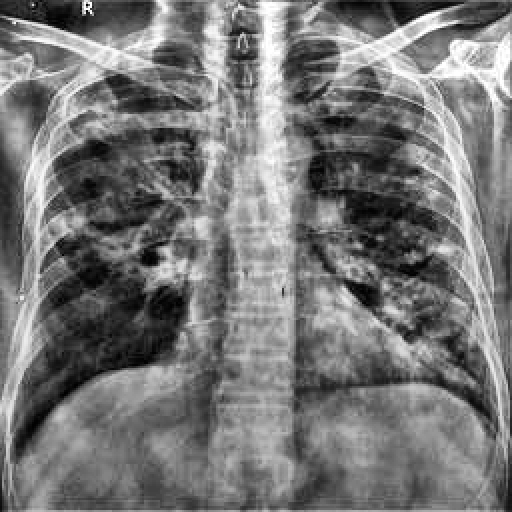
Finding: TUBERCULOSIS